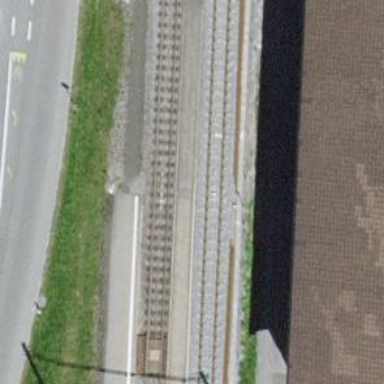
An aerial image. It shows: Platform for public transport at railway station.